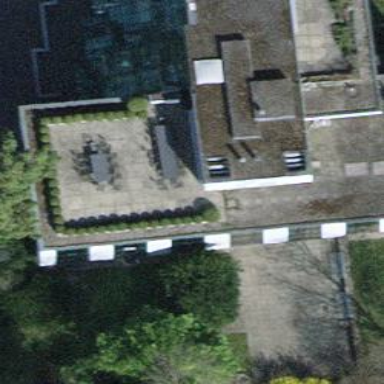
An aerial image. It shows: Balcony as part of building.